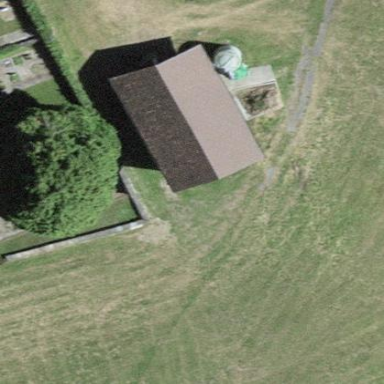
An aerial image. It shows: Barn.